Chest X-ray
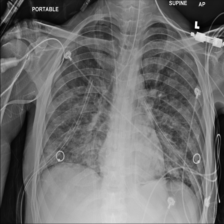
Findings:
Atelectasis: negative
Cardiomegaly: negative
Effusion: negative
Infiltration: negative
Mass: negative
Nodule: negative
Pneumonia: negative
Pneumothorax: positive
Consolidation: negative
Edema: negative
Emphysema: negative
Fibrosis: negative
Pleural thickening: negative
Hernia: negative